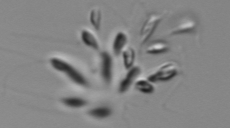
Label: Dinobryon